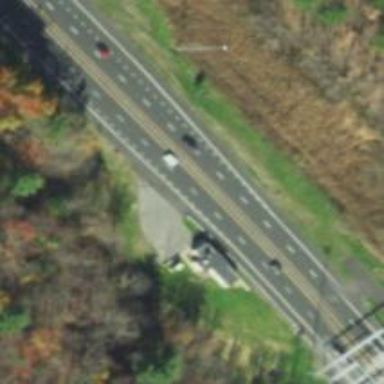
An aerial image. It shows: Toll gantry on the road.